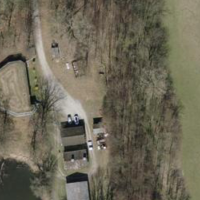
EUNIS habitat code: 41
Species observed at this site:
Sympetrum sanguineum